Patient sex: F
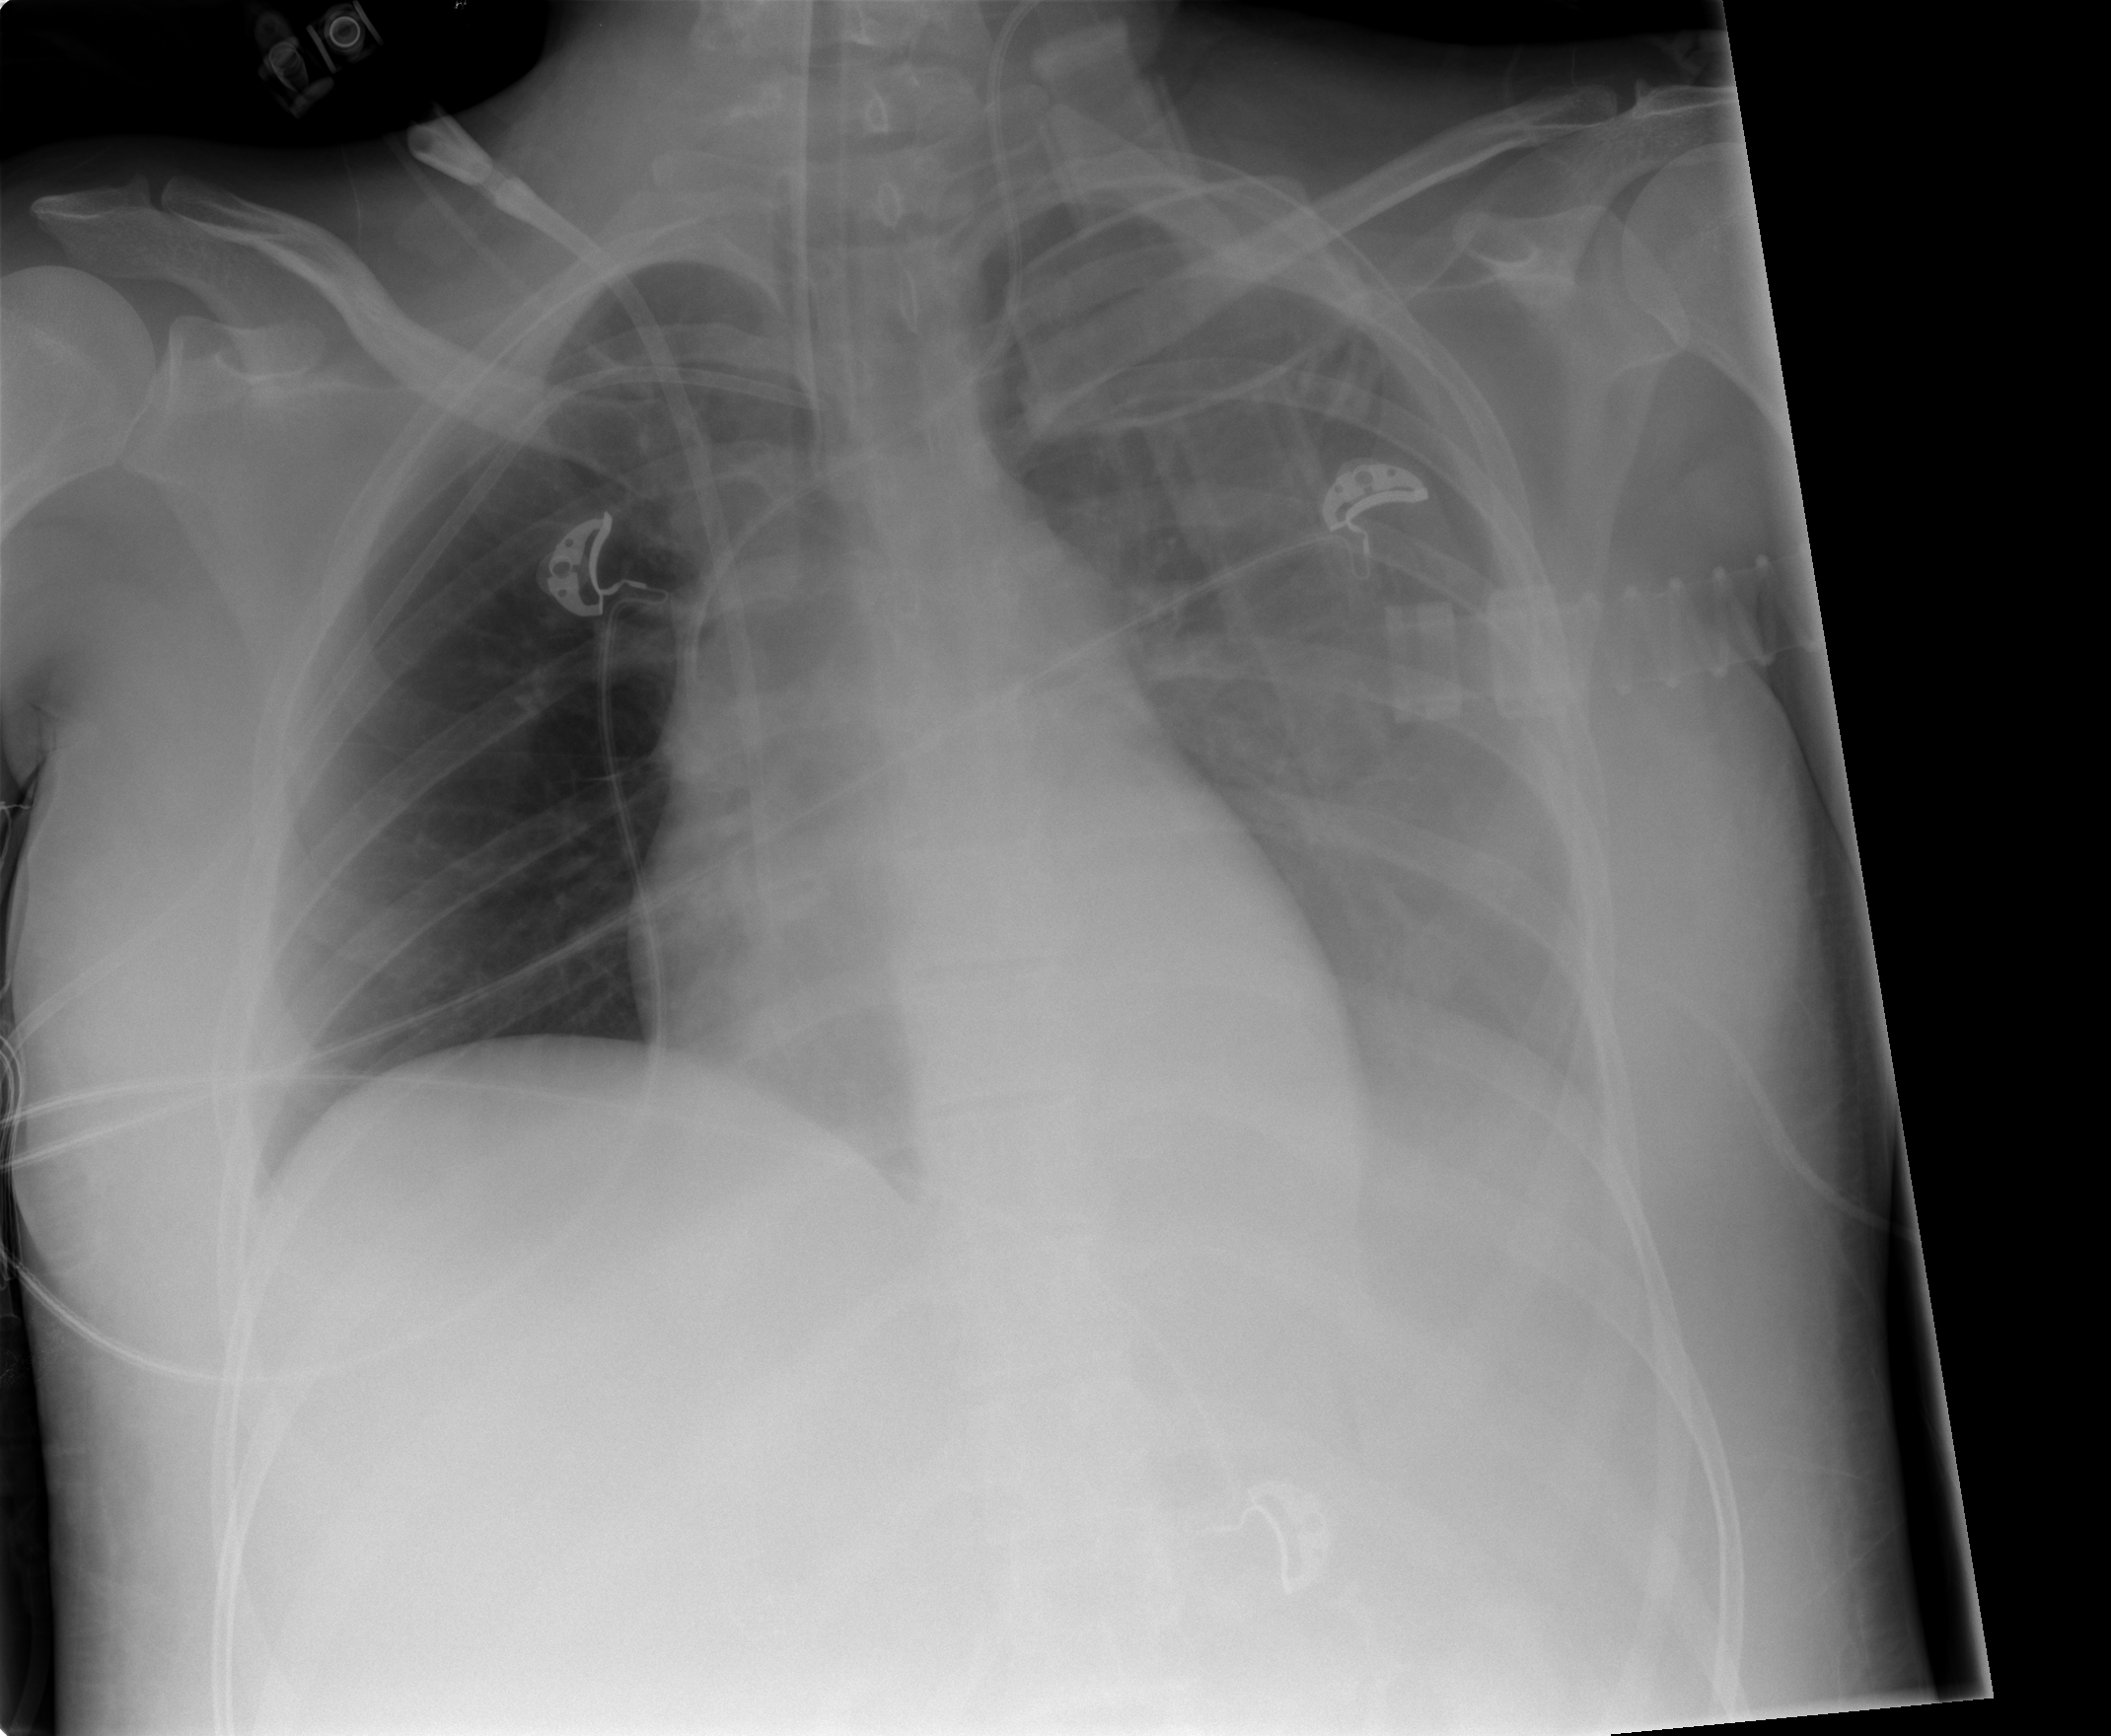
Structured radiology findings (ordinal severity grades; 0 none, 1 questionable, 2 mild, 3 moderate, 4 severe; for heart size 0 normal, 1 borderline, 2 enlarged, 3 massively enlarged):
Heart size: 0
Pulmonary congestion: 0
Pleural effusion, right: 0
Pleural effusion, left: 4
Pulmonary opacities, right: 0
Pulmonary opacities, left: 0
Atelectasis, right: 2
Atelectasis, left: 2